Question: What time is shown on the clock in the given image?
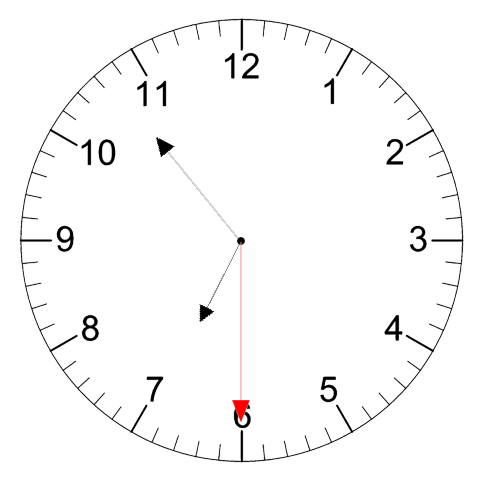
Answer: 06:53:30